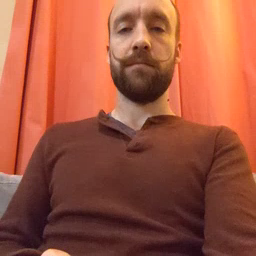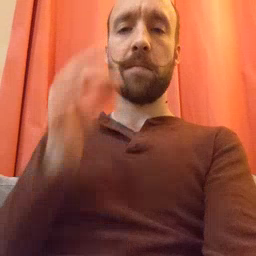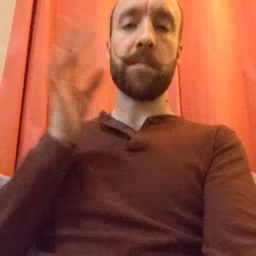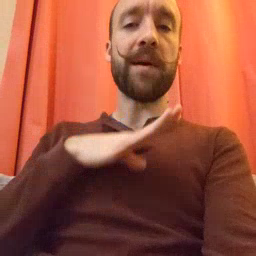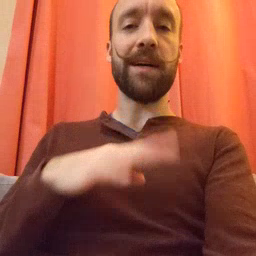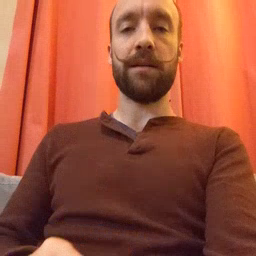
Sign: bee